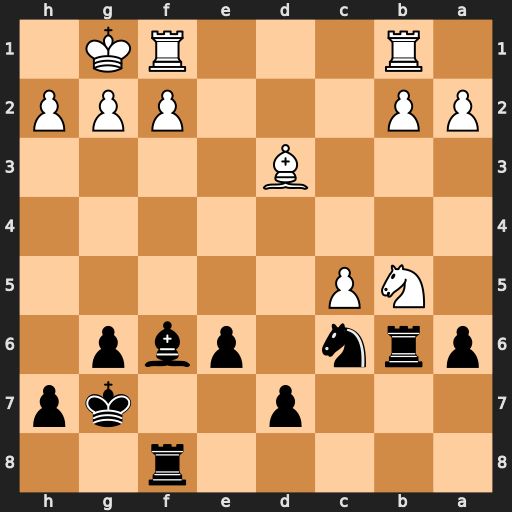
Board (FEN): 5r2/3p2kp/prn1pbp1/1NP5/8/3B4/PP3PPP/1R3RK1
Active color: b
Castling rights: -
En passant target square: -
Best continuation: Rxb5 Bxb5 axb5